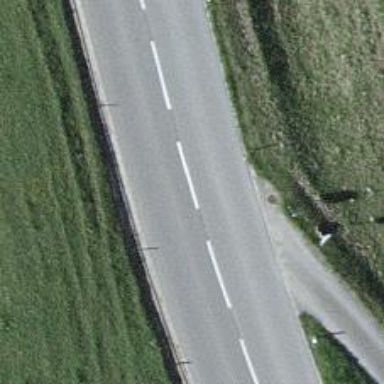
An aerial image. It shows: Asphalt road classified as primary highway.